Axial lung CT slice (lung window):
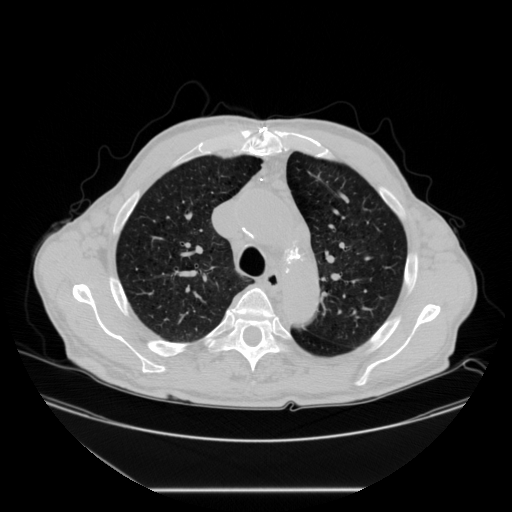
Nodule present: no